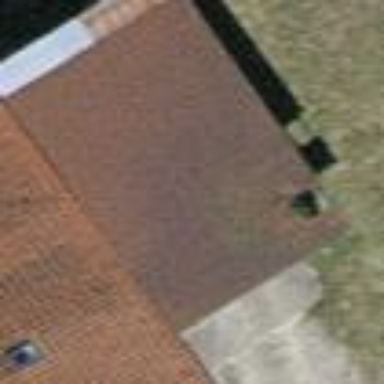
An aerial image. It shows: Garage.